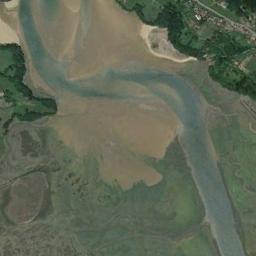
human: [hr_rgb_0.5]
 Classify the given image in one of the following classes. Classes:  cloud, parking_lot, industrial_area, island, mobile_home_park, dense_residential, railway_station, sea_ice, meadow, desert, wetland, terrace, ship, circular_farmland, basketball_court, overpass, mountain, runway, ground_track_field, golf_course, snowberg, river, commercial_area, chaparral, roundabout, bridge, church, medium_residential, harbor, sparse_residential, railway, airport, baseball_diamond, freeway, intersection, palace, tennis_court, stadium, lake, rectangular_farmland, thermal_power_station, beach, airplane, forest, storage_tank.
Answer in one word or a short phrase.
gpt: river